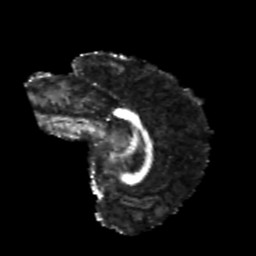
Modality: FA
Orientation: sagittal
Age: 24
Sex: female
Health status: healthy
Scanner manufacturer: philips
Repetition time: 7.391 s
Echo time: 0.08599 s